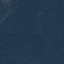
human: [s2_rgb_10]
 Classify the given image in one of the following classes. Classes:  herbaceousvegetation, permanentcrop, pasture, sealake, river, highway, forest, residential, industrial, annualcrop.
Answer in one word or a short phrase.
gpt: Forest